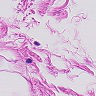
Metastatic tissue present: no